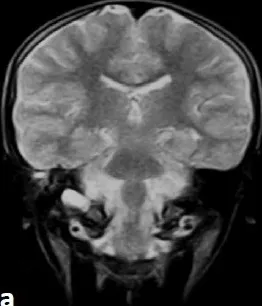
MRI T2W image (a-d) showing hyperintense area in the region of right sigmoid sinus.
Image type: radiology (mri)